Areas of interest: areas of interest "Traffic and Vehicle Management"
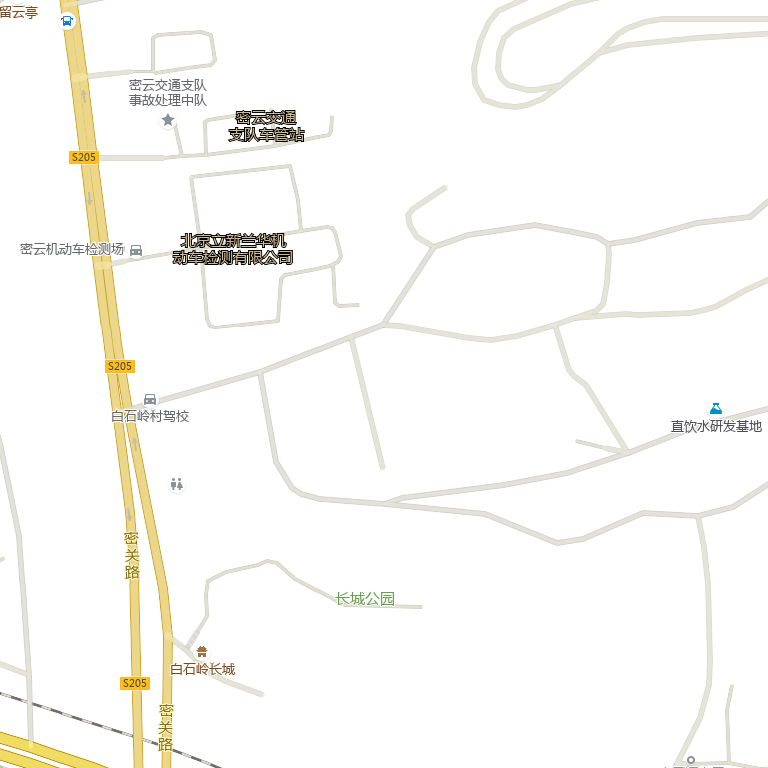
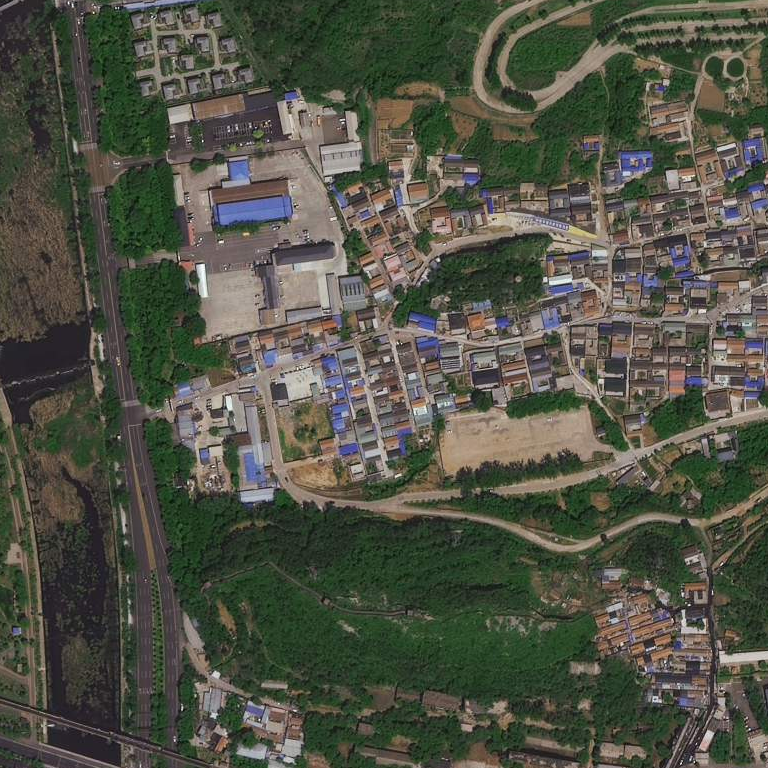